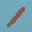
Label: 1